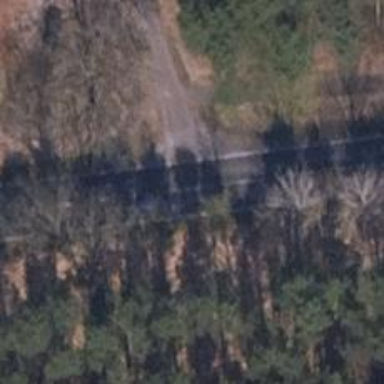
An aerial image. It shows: Primary road with asphalt surface.